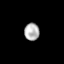
Tissue: skin
Cell type: Epithelial cells
Senescence score: 0.2653
Nuclear area (px): 254
Mean DAPI intensity: 178.89